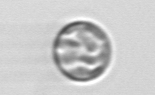
Label: Thalassiosira